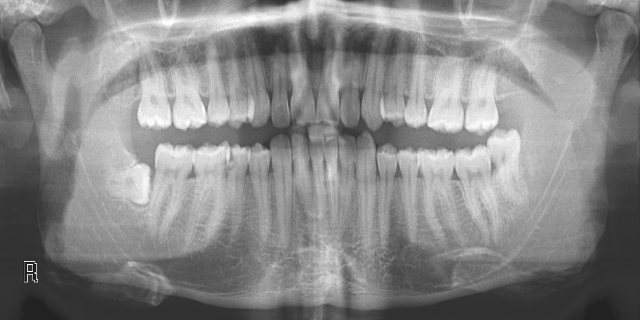
adult